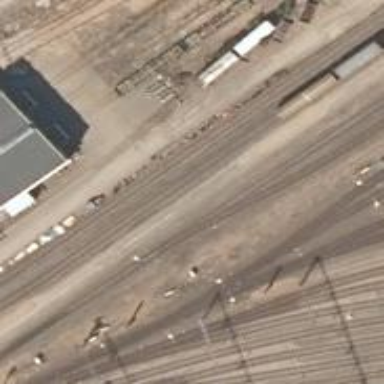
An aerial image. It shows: Railway signal.